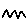
Label: zigzag